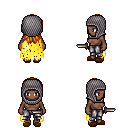
a pixel art fantasy rpg character, female body template, human, dark skin, yellow tattered cape, metal pants, dark blonde unkempt hairstyle, chain hood, brown slippers, dagger, four views (front, back, left, right), 2x2 character sprite sheet, small pixel art, hard edges, no anti-aliasing